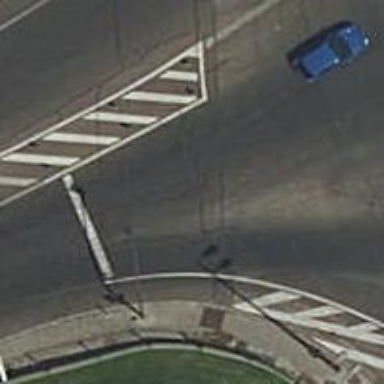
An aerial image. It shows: Road with traffic signals.